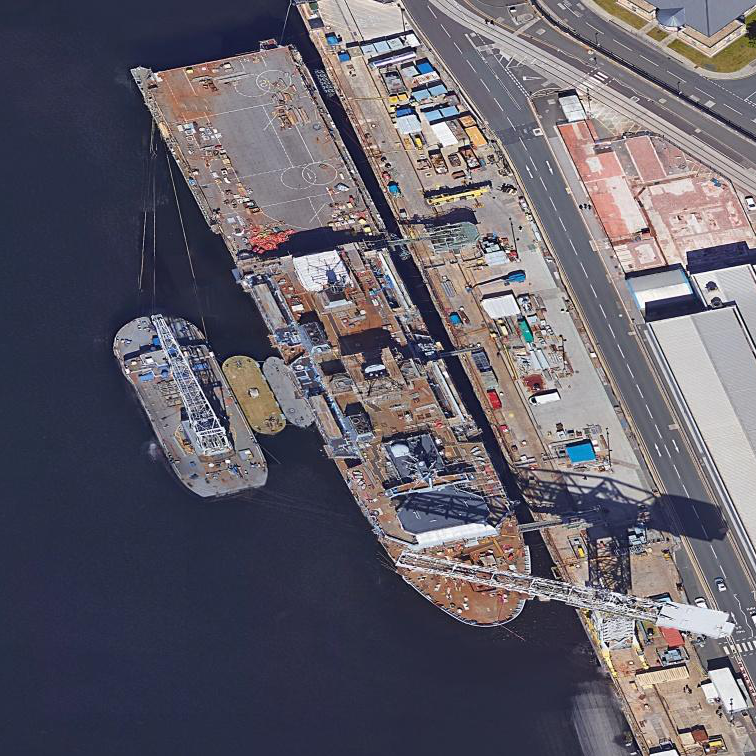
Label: combat